Field crop: maize
Growth stage: 2
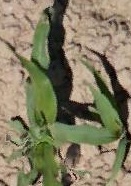
Species: maize